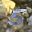
Label: 5